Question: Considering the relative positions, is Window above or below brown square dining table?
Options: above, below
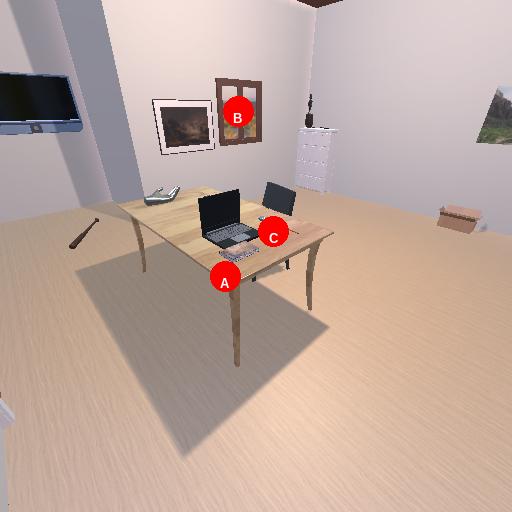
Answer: above